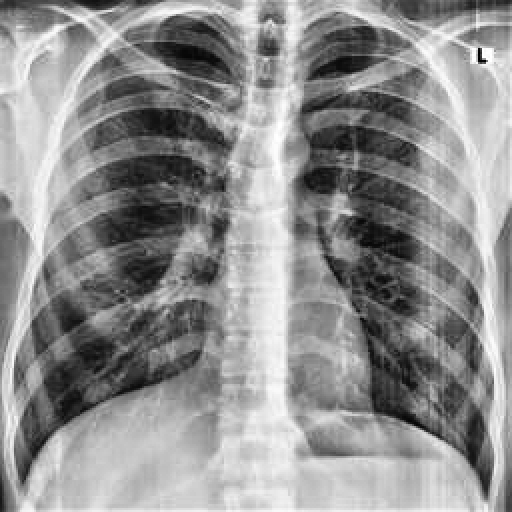
Finding: NORMAL